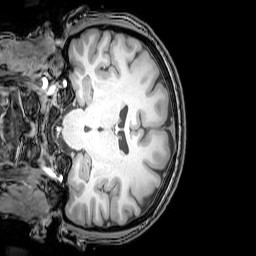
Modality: T1w
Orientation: coronal
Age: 26
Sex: female
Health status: healthy
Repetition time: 0.081 s
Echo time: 0.037 s